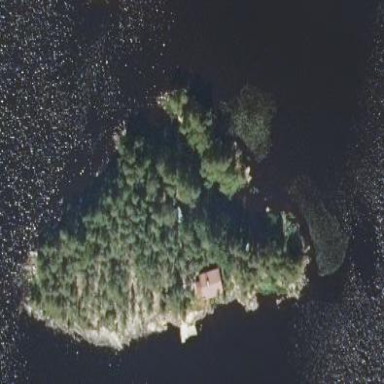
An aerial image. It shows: Islet.